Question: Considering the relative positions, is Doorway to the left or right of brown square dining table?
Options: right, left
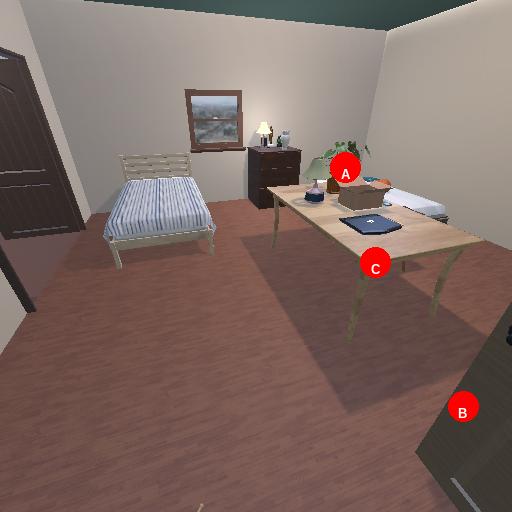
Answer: right